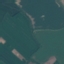
Label: AnnualCrop